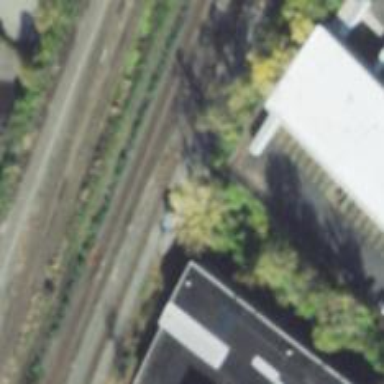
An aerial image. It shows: Outdoor signal box located near the railway.